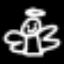
Label: angel